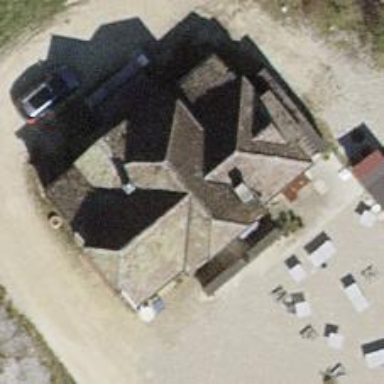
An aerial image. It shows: Restaurant.